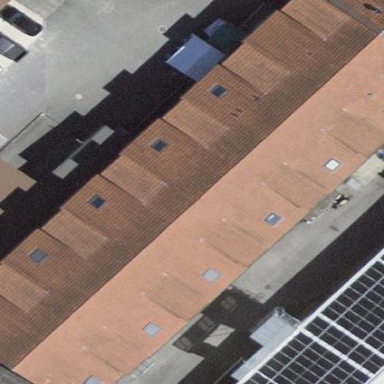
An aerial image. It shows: Commercial building.